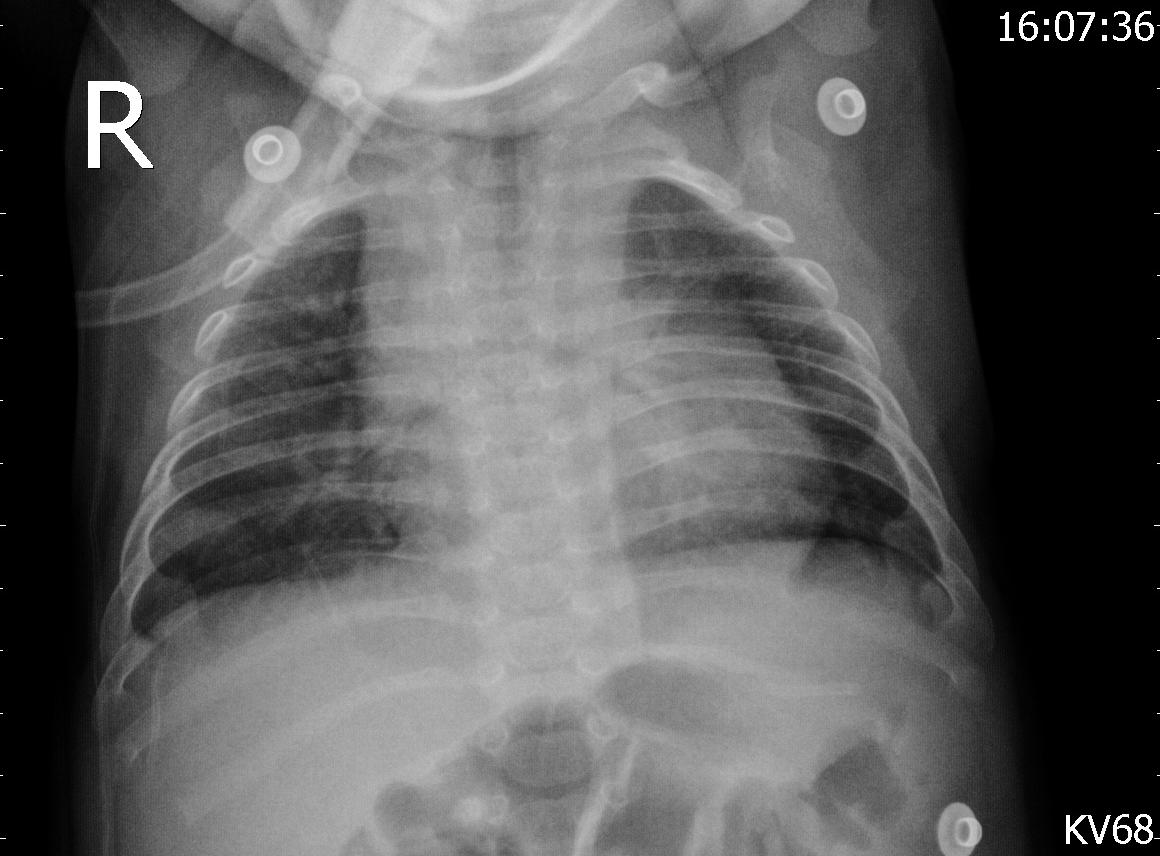
Diagnosis: PNEUMONIA